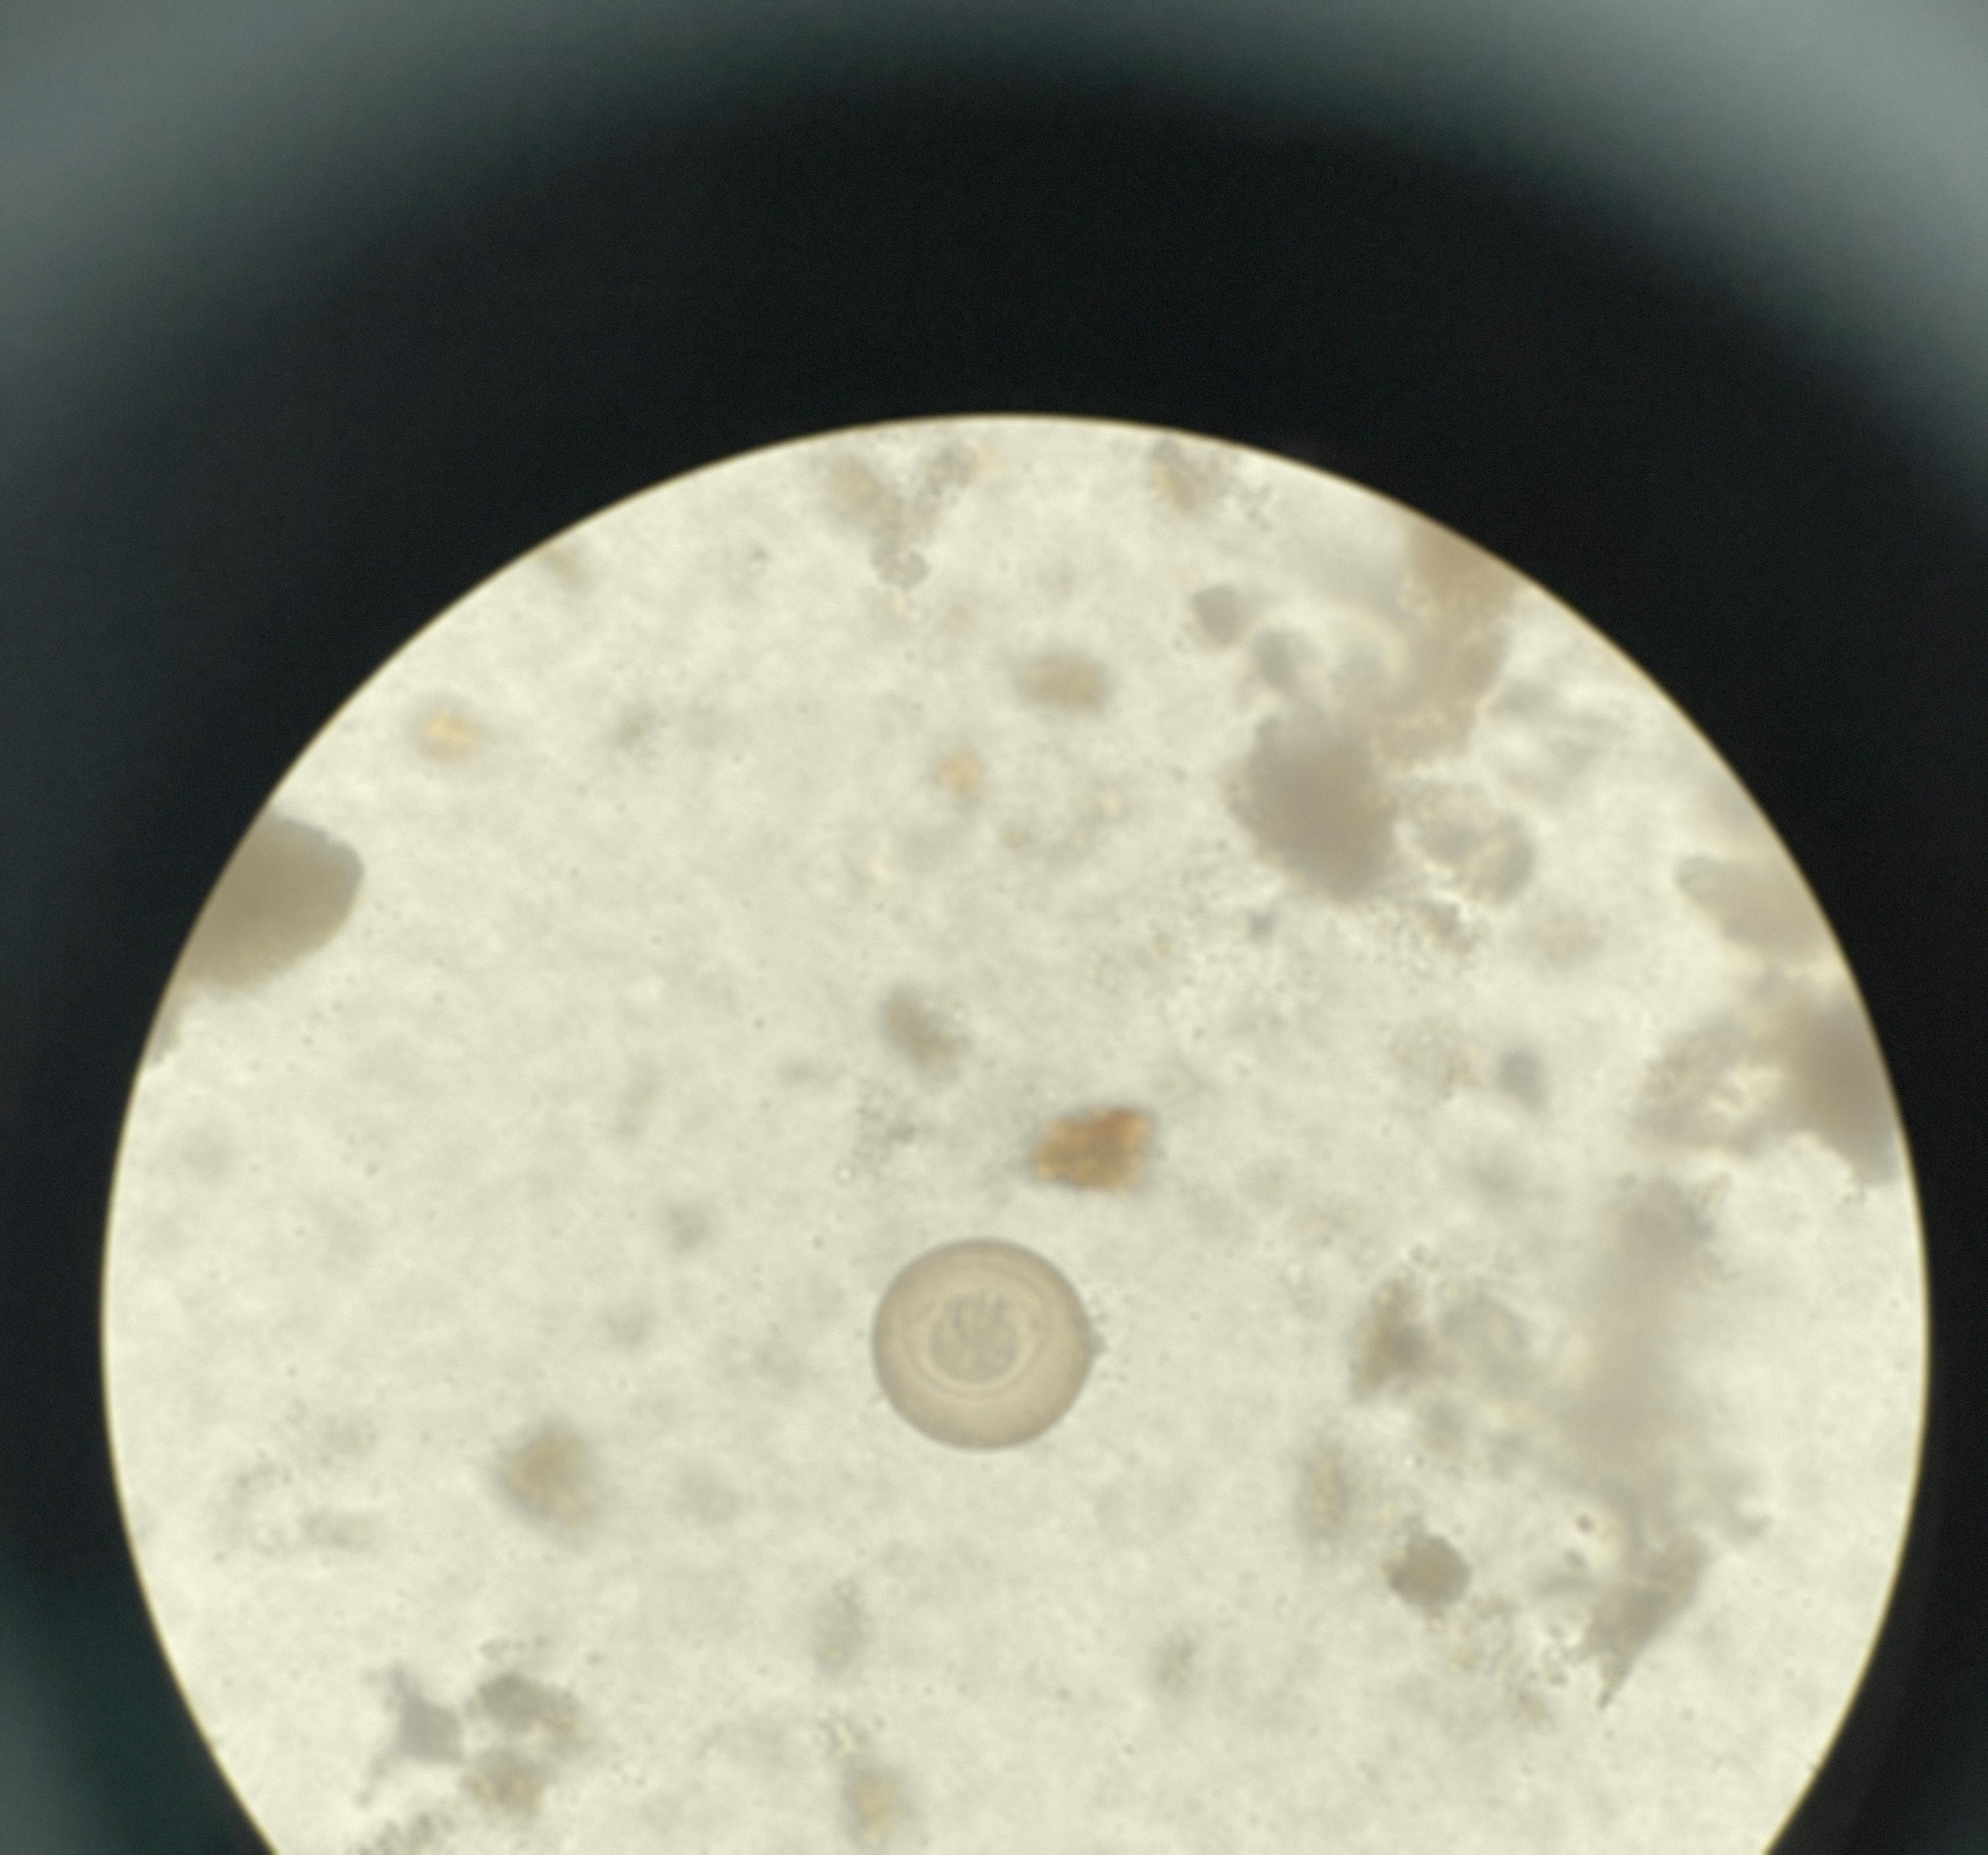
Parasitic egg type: Hymenolepis diminuta